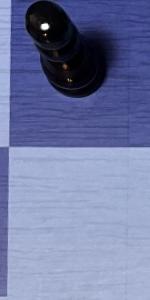
Label: Empty